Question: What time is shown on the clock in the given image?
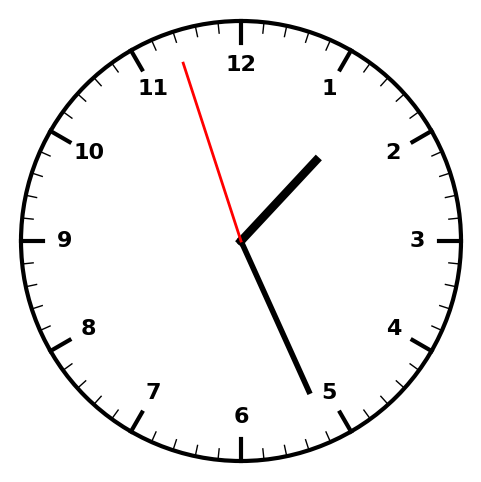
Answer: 01:25:57